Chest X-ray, AP view. Patient: 67 years old, sex F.
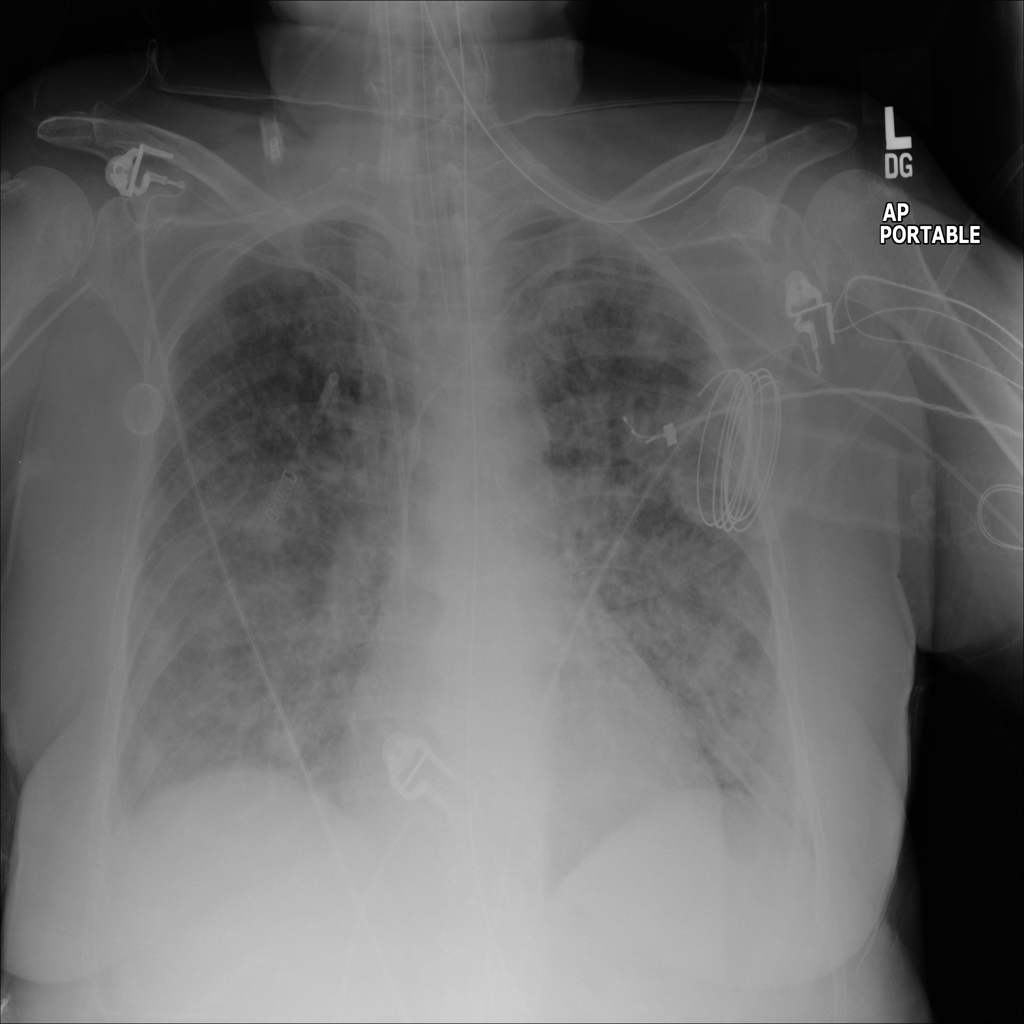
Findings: Consolidation